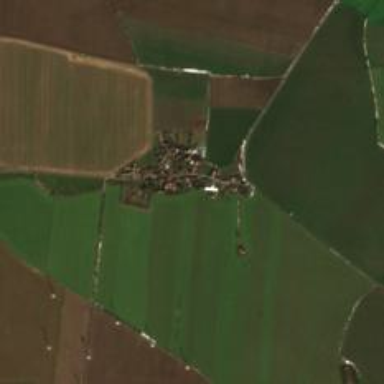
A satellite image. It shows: Village.